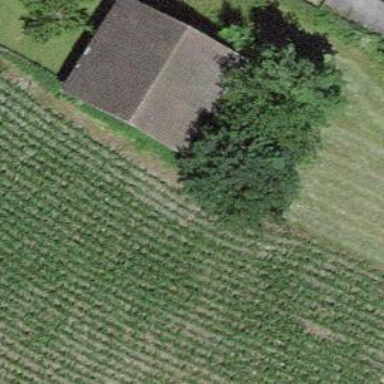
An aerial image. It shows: Barn.